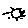
Label: sun